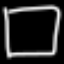
Label: square